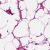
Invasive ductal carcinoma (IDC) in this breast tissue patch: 0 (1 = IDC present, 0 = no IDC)